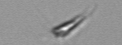
Label: Calciopappus